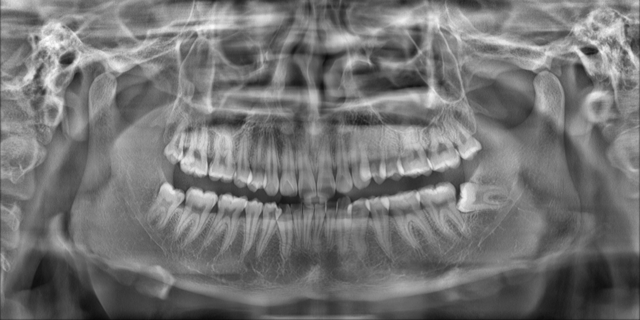
adult